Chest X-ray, PA view. Patient: 34 years old, sex M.
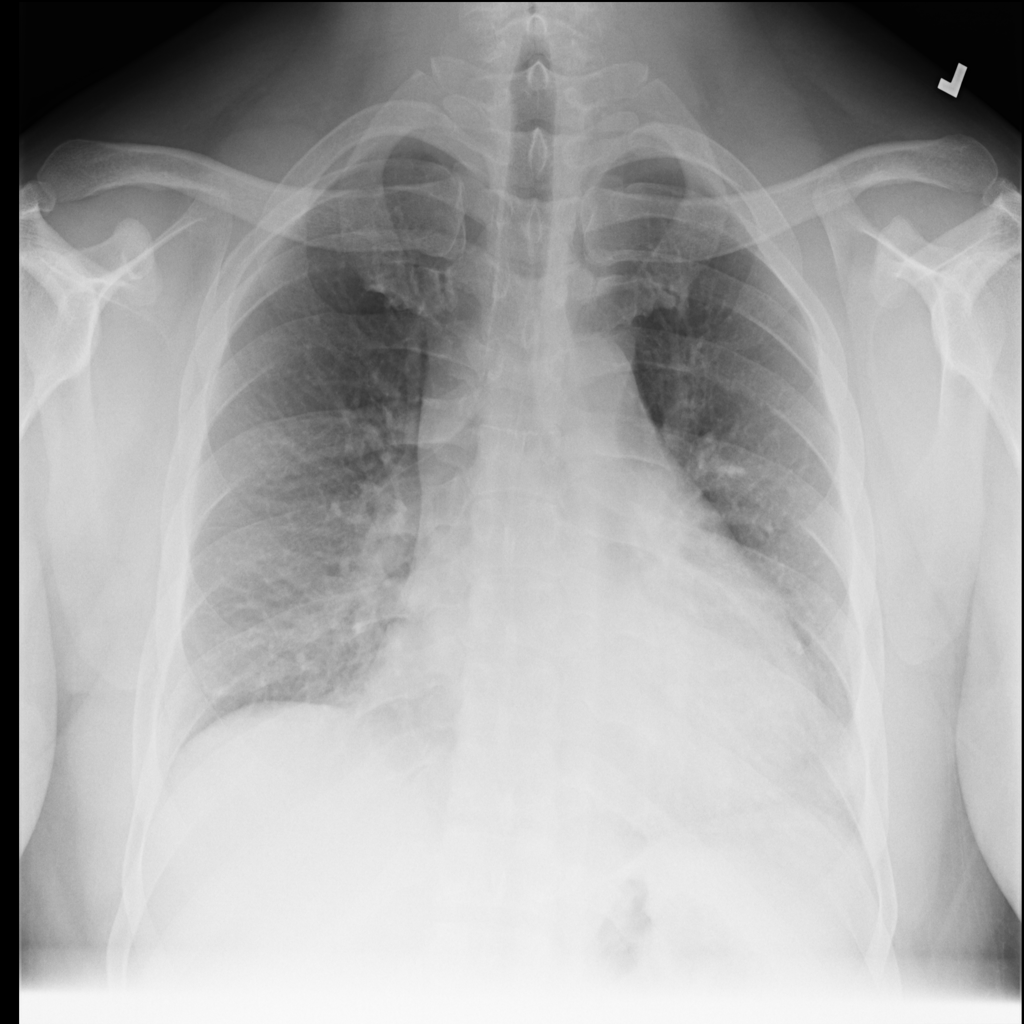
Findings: No Finding